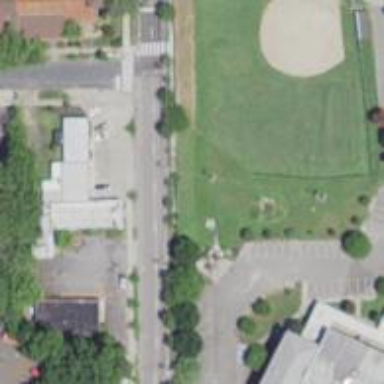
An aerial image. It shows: Baseball/softball pitch for leisure sports.